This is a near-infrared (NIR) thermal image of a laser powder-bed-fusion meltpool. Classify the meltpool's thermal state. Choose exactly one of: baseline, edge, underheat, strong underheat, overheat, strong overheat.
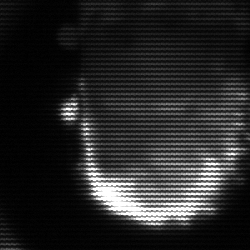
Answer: baseline